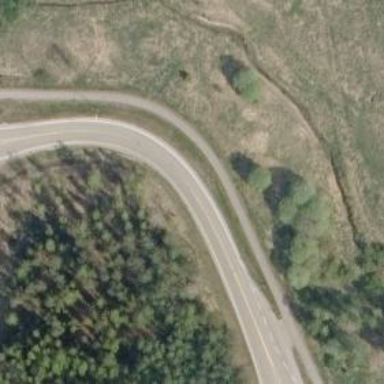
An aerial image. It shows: Secondary link road with asphalt surface.